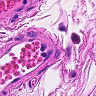
Metastatic tissue present: no